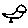
Label: bird